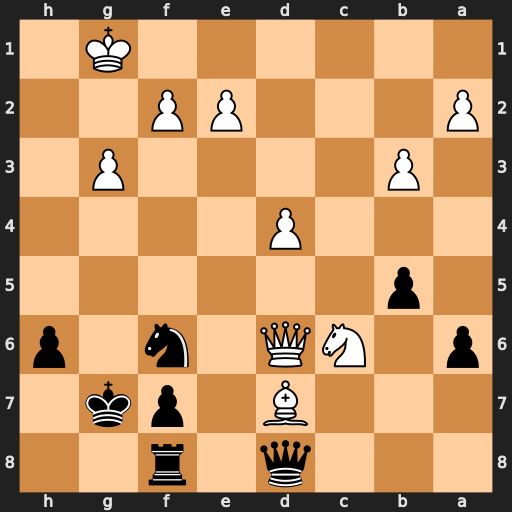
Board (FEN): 3q1r2/3B1pk1/p1NQ1n1p/1p6/3P4/1P4P1/P3PP2/6K1
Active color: b
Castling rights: -
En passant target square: -
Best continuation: Qxd7 Qxd7 Nxd7